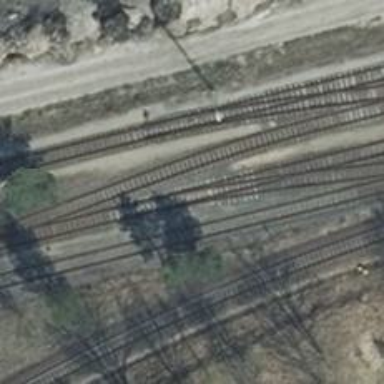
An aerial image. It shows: Railway switch with the turnout side on the right.